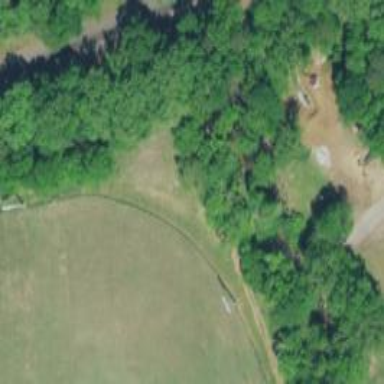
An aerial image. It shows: Disc golf tee area.